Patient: sex M, age 68
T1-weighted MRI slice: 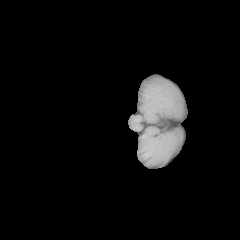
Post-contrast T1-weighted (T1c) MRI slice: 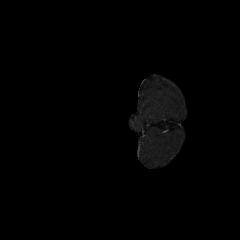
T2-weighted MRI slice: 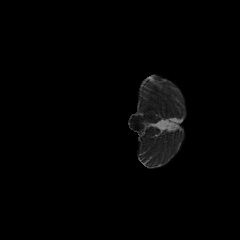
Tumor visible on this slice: no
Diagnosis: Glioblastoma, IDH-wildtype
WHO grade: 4